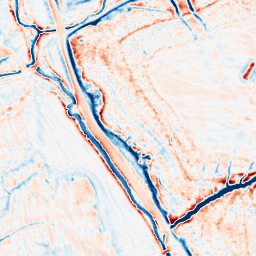
Category: edge_preserving
Decomposition family: anisotropic_diffusion
Decomposition parameters: iterations: 50
kappa: 30
gamma: 0.1
Upsampling method: cubic_mitchell
Upsampling parameters: scale: 2
Upsampling scale: 2